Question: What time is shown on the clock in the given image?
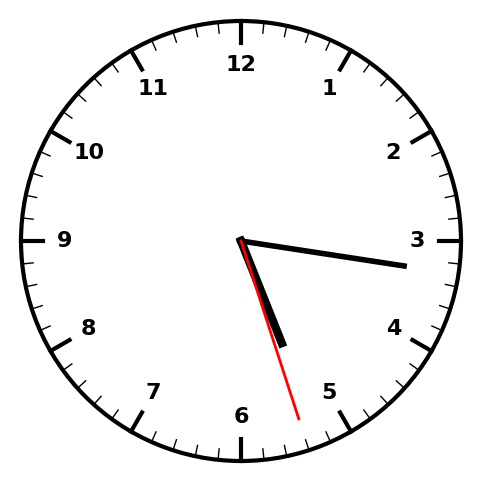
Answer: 05:16:27